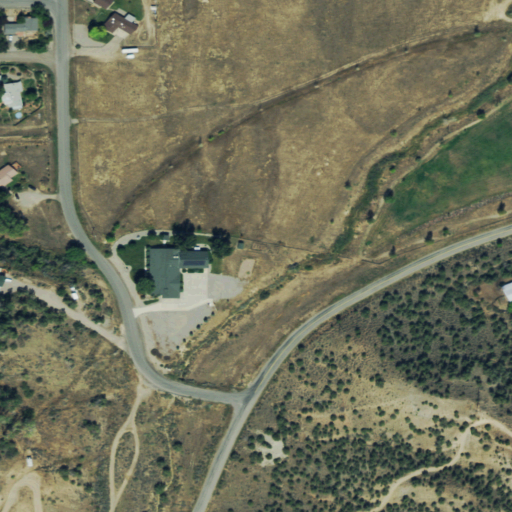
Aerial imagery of valley in Colorado named Helmer Gulch containing shrub, low intensity development, evergreen forest, deciduous forest, open development, medium intensity development, cultivated crops, and high intensity development